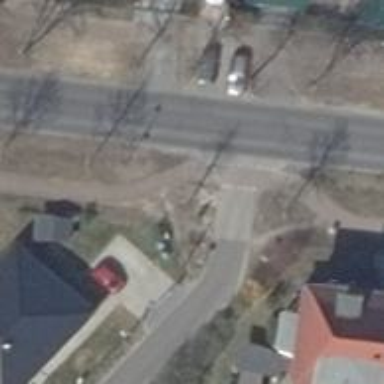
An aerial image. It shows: Residential road.